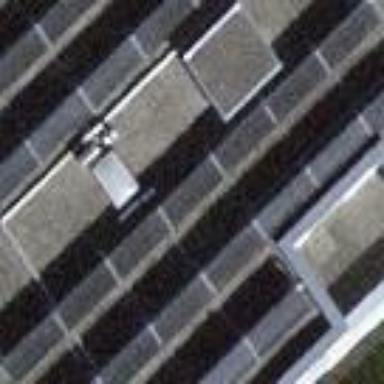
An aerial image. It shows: Solar power generator using photovoltaic method with solar photovoltaic panel types.